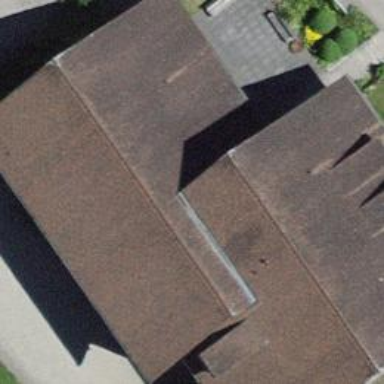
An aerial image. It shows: Parish hall serving as community center in building.